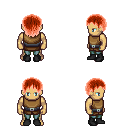
a pixel art fantasy rpg character, male body template, human, tanned skin, leather chest armor, teal pants, red plain hairstyle, black shoes, four views (front, back, left, right), 2x2 character sprite sheet, small pixel art, hard edges, no anti-aliasing